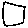
Label: square